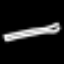
Label: fork